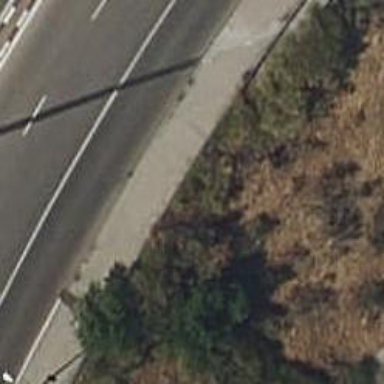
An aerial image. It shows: Guard rail.